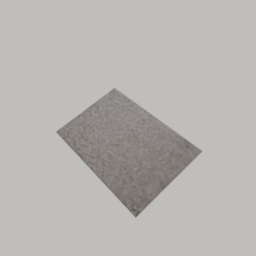
Label: decoration